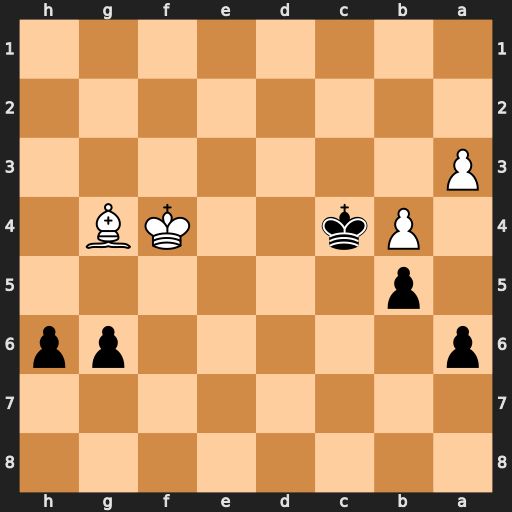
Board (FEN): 8/8/p5pp/1p6/1Pk2KB1/P7/8/8
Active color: b
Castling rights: -
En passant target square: -
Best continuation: Kb3 Bc8 Kxa3 Kg4 Kxb4